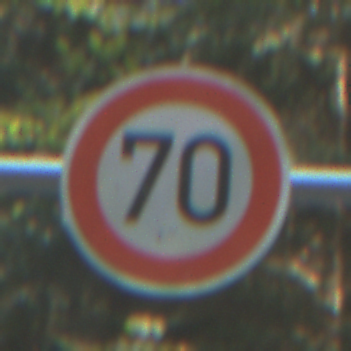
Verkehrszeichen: Geschwindigkeit70
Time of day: MorningAfternoon
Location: Outdoor (Nature)
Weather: Clear
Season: NotSpecified
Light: Natural